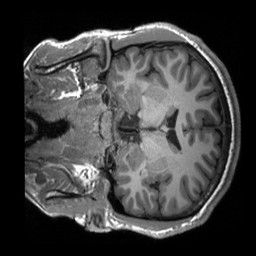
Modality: T1w
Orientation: coronal
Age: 25
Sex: male
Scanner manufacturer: siemens
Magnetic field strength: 3 T
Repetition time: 2.3 s
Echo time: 0.00232 s